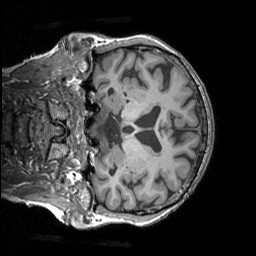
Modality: T1w
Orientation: coronal
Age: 75
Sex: female
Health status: healthy
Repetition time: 1.9 s
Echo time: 0.00252 s